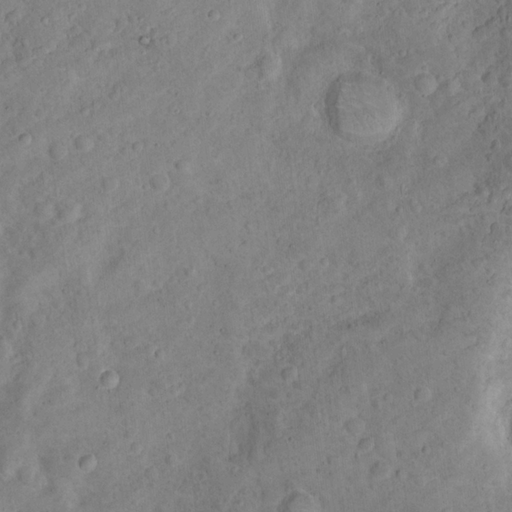
Classes present: Background, Cone